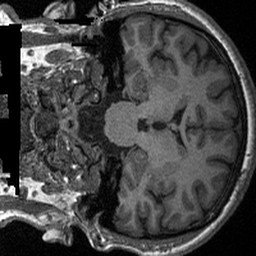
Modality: T1w
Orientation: coronal
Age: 30
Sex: female